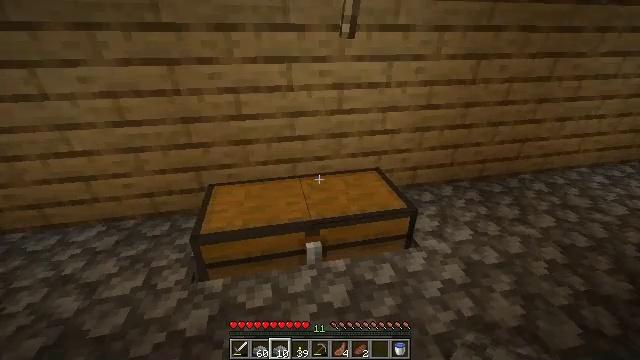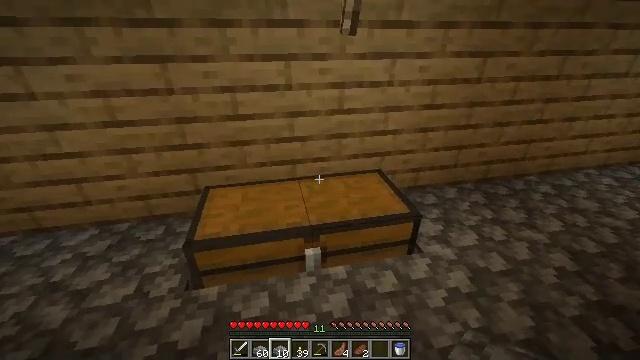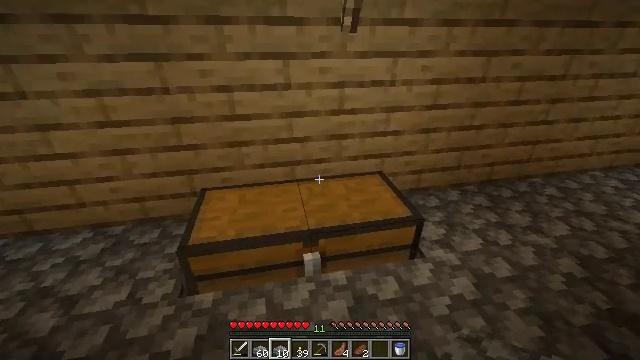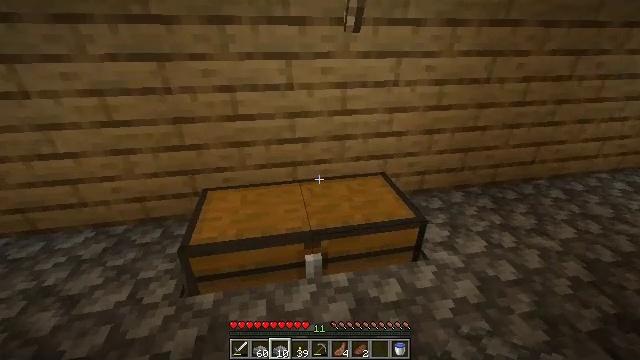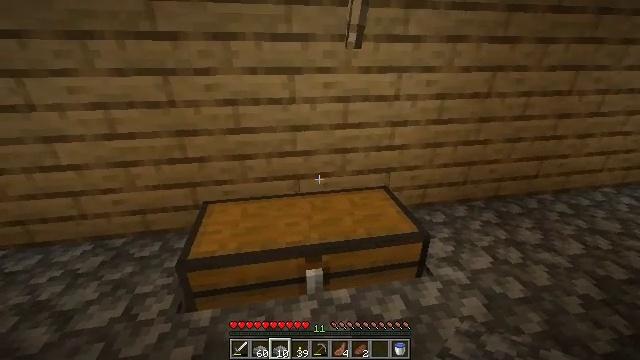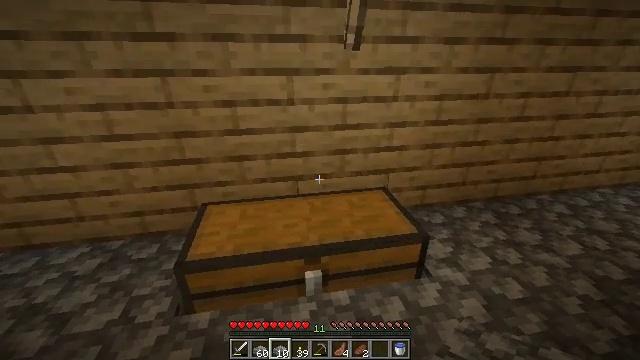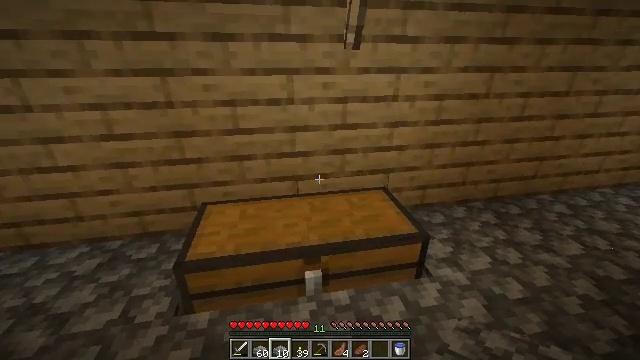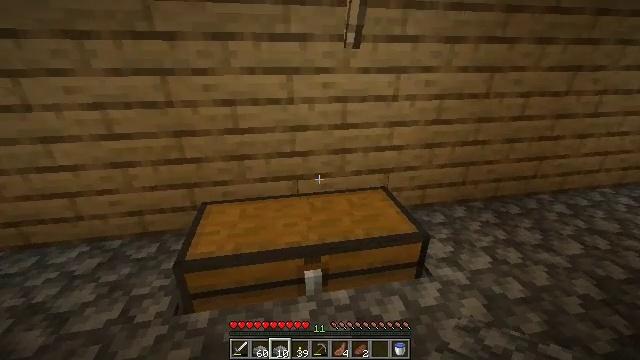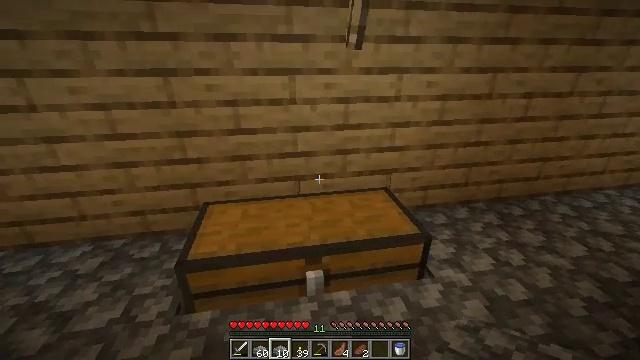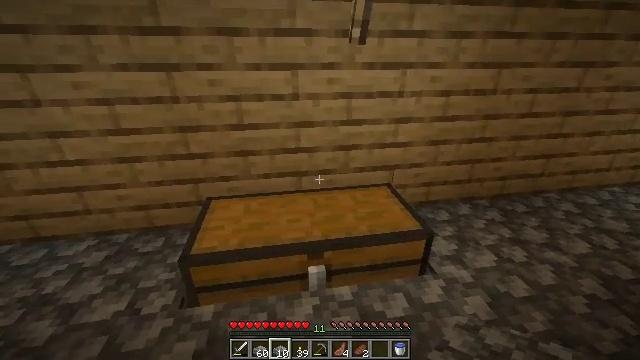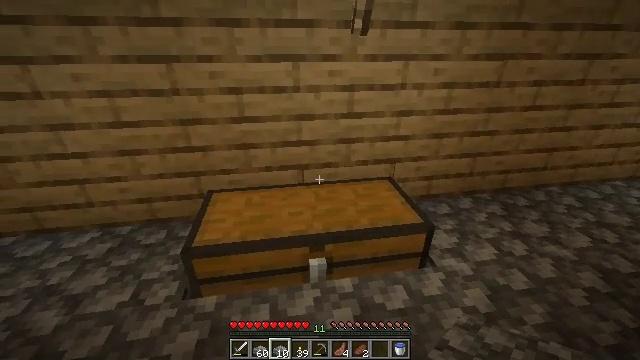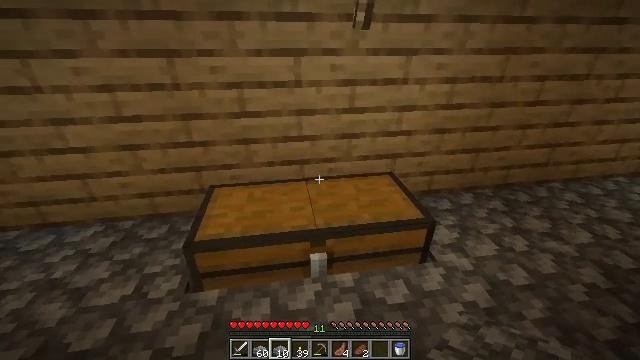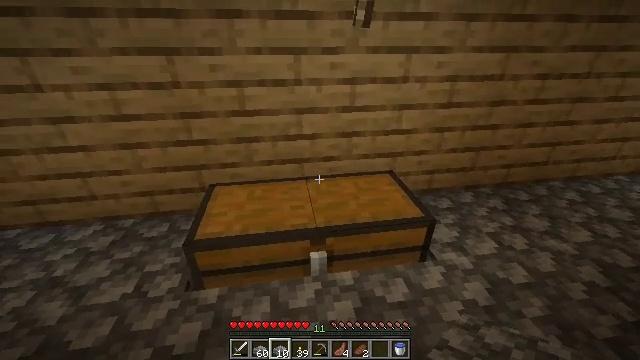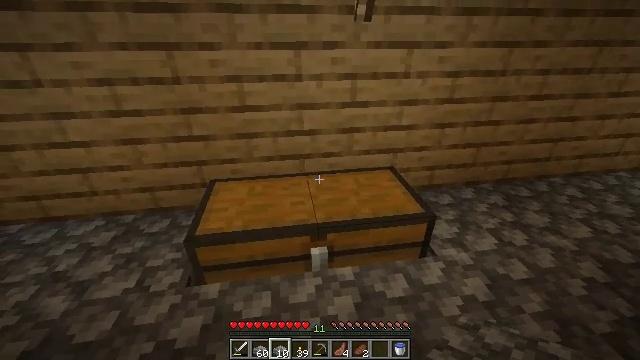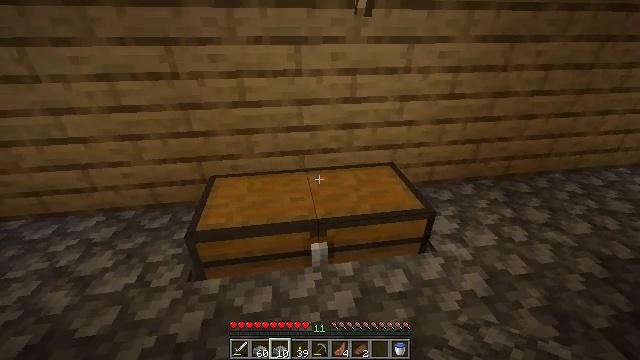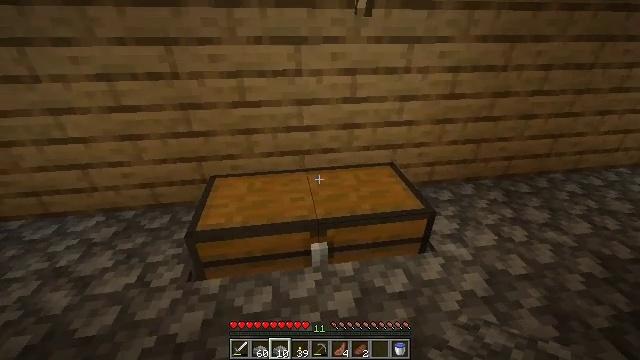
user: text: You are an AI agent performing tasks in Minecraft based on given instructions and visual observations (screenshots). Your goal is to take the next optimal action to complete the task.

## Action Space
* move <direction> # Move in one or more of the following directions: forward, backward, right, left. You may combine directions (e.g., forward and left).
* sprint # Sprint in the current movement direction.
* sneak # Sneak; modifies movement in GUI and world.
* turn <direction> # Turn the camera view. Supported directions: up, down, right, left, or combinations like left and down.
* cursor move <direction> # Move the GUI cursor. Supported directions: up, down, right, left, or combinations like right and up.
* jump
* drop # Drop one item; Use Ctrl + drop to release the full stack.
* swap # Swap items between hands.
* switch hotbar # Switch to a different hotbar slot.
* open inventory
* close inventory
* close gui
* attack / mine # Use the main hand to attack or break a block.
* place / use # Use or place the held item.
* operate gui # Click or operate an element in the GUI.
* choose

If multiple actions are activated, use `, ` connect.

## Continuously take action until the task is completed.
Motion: motion action
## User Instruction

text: Dismantle the red bed.
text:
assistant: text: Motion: no_op
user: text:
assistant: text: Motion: no_op
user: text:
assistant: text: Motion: no_op
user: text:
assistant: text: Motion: turn up
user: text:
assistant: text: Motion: no_op
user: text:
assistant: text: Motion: no_op
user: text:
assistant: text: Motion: no_op
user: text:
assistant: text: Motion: no_op
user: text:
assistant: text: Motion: no_op
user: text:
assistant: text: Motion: turn down
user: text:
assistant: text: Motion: turn down
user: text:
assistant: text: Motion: no_op
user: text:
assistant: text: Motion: no_op
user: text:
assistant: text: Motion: no_op
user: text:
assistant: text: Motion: no_op
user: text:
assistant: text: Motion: turn down
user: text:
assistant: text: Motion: no_op
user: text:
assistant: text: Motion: turn down
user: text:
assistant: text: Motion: no_op
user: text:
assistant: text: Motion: turn down
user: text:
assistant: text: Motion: turn down
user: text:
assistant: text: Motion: turn left and down
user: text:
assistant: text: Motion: no_op
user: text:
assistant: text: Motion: turn left
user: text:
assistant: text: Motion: turn left
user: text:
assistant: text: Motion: turn left
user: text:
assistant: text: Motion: turn left
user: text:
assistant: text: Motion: turn left
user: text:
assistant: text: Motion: turn left
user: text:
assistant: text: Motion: no_op